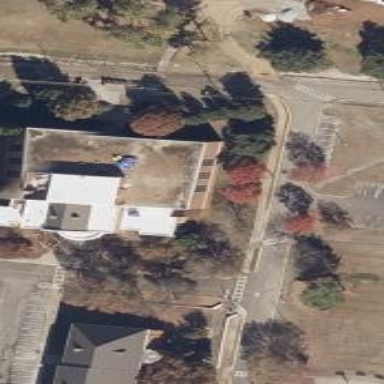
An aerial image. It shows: Library building.